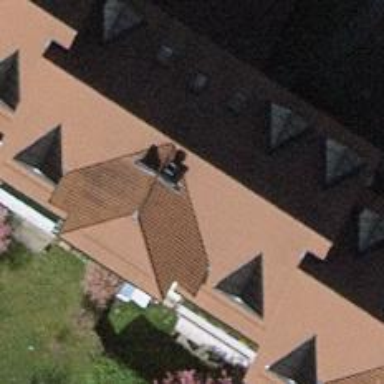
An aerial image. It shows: Gabled roof on building that houses apartments.